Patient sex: M
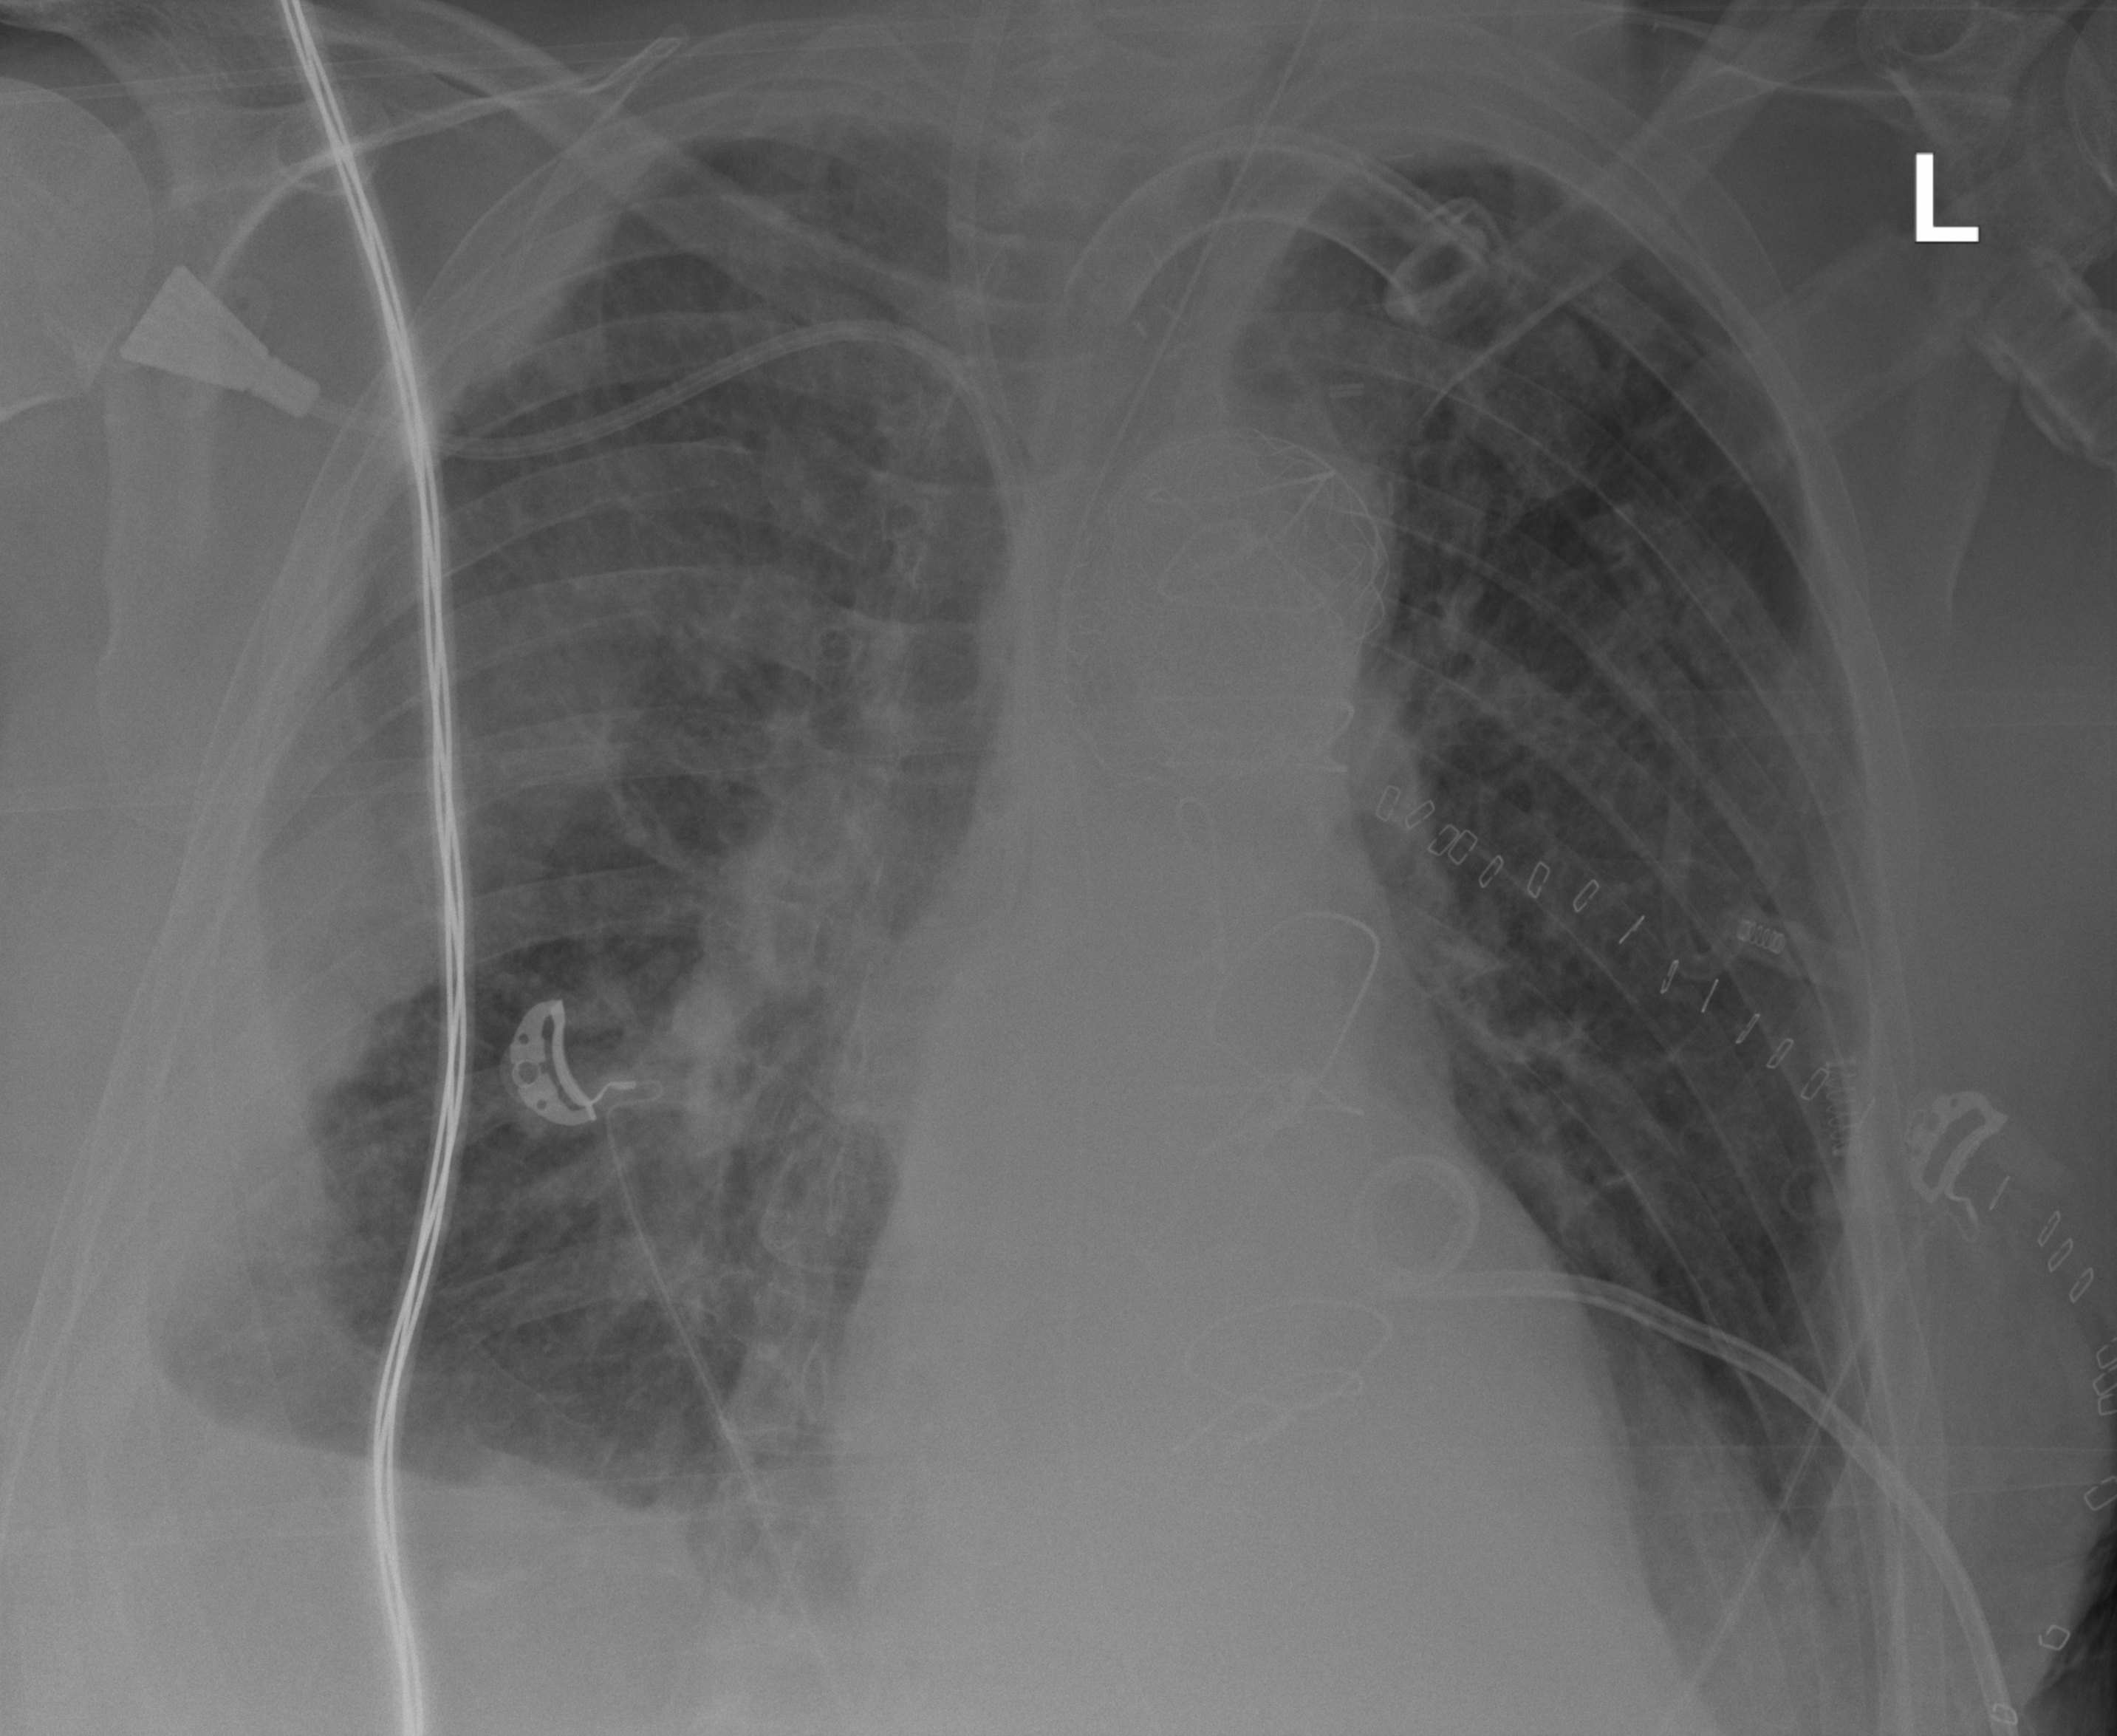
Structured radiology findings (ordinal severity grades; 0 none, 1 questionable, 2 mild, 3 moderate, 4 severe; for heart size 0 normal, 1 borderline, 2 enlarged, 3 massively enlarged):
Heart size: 1
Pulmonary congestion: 0
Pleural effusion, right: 2
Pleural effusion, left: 2
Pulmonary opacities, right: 2
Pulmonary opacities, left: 0
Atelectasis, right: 2
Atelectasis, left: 2